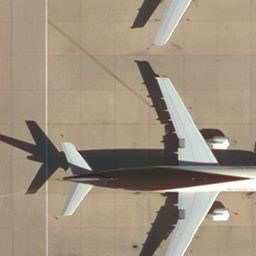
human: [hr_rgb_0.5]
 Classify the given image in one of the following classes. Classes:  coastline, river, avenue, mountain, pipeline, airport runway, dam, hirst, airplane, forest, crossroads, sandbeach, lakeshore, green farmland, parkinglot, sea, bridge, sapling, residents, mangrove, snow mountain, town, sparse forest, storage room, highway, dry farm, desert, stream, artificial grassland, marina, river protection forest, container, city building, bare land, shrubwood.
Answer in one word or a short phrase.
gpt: airplane